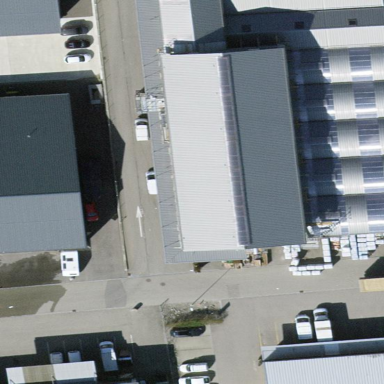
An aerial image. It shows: Flat roof with lightslategray color.